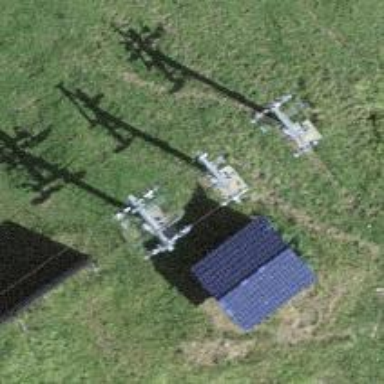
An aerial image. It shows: Pylon used for aerialway.